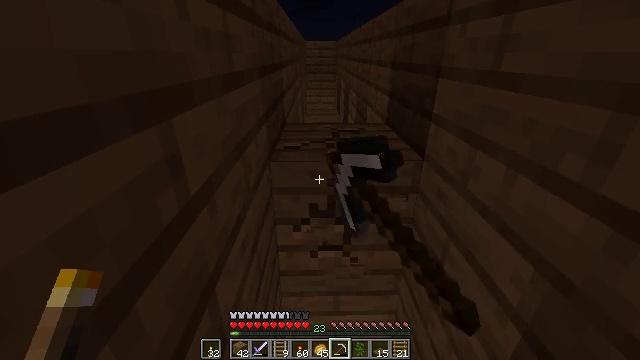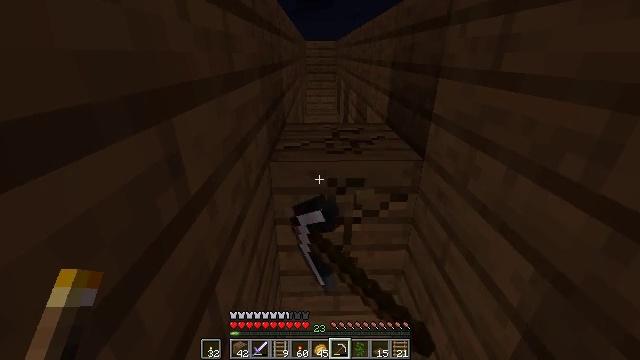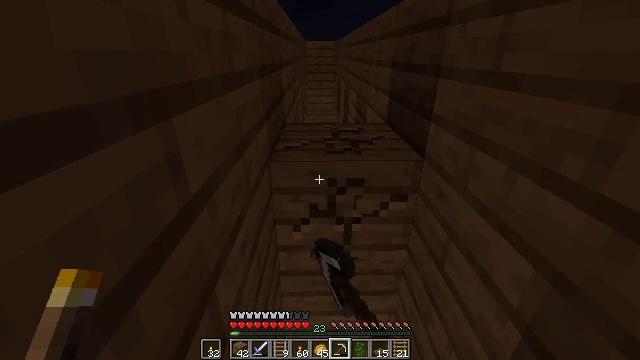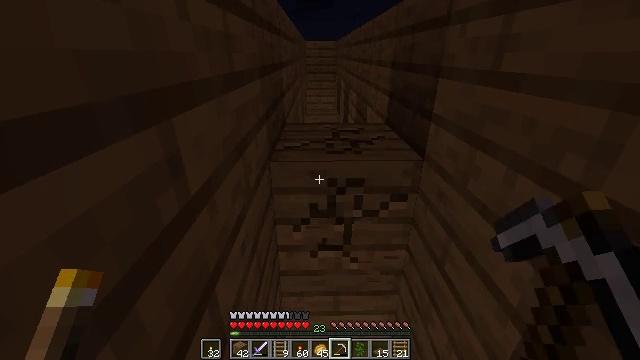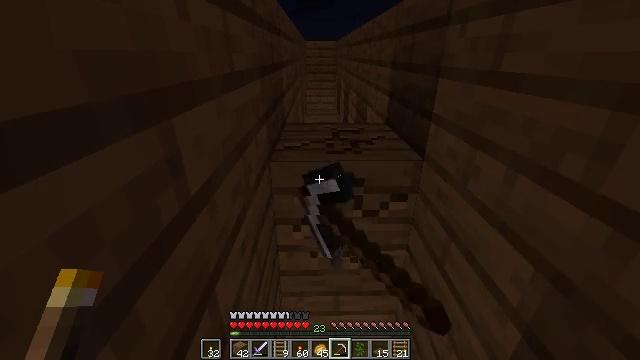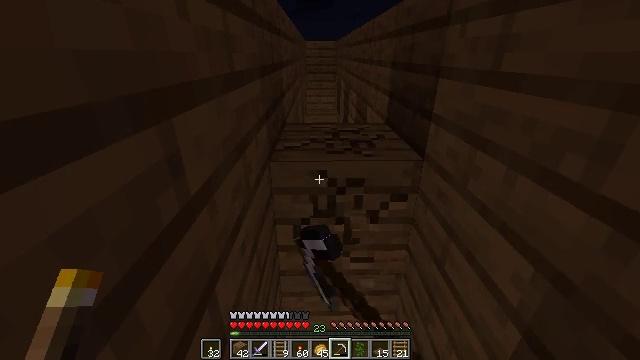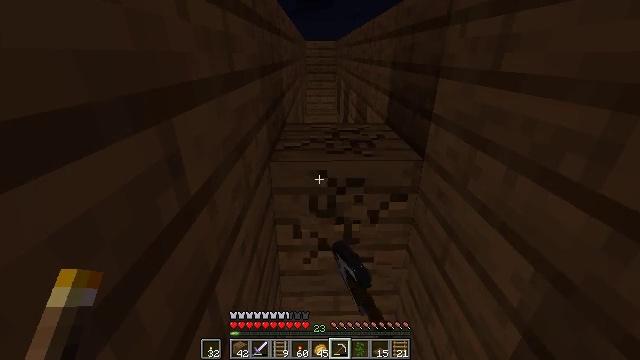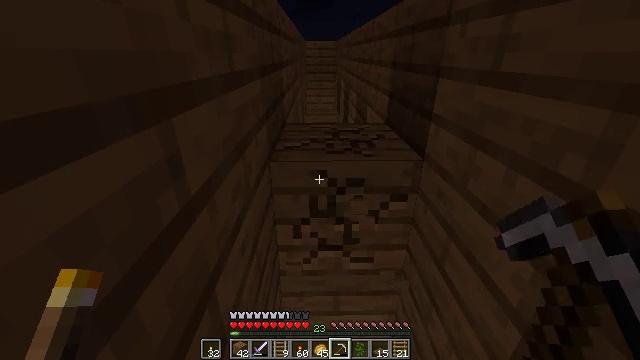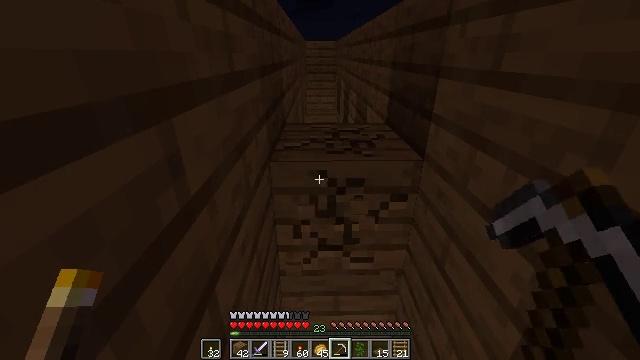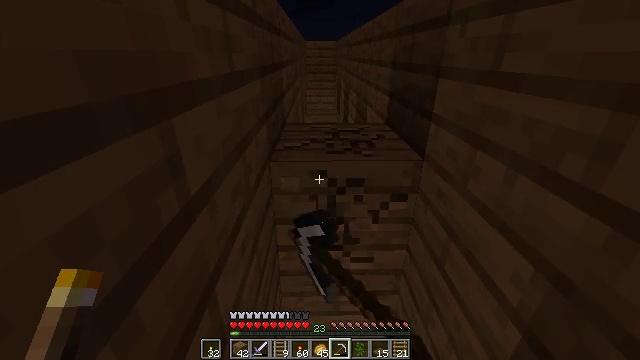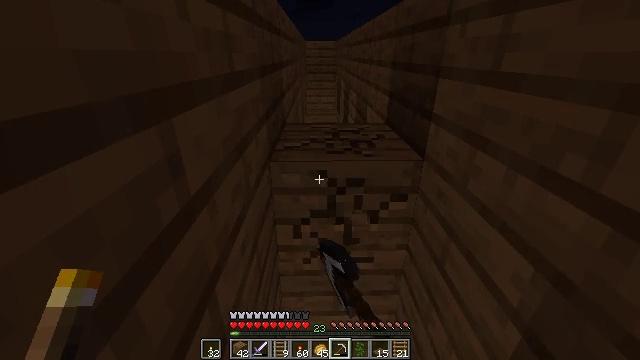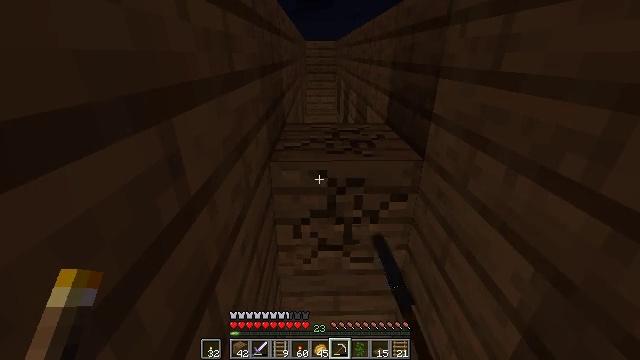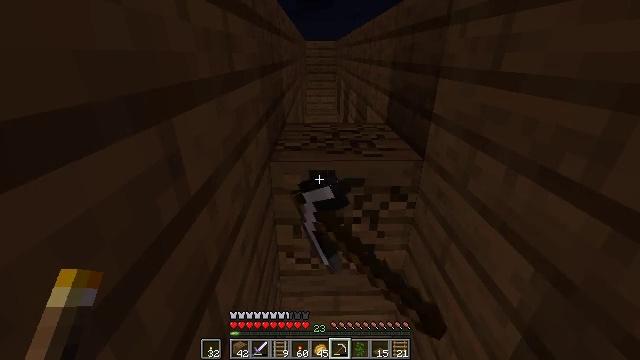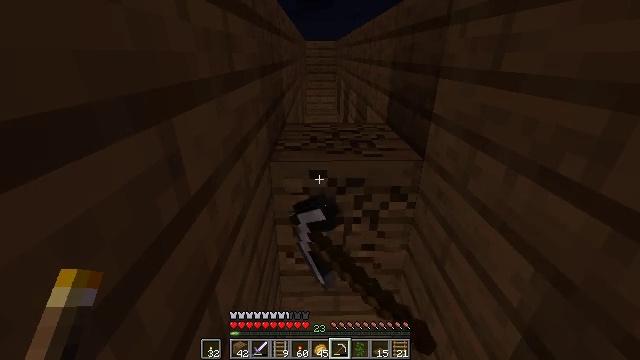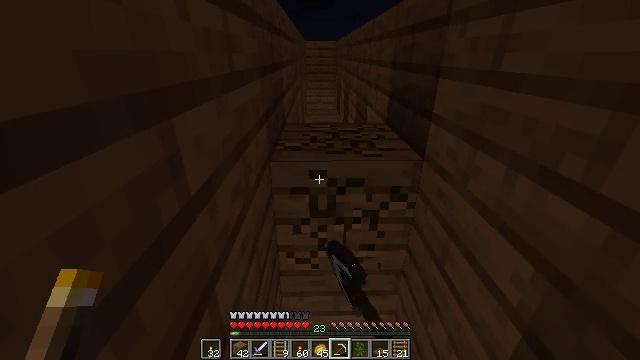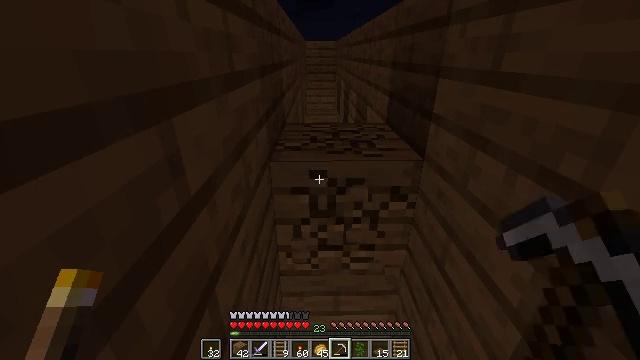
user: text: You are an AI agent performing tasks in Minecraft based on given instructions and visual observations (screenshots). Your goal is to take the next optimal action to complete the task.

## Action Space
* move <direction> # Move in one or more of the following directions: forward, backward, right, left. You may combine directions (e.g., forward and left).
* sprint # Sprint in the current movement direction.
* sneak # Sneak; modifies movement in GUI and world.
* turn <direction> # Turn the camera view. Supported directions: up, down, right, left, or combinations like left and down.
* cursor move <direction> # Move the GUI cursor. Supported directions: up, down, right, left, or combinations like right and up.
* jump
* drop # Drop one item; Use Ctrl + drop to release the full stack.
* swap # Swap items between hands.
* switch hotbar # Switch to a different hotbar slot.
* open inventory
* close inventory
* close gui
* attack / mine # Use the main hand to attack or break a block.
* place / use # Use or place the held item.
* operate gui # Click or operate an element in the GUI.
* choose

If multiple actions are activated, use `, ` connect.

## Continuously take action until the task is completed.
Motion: motion action
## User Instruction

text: Collect spruce planks from an old building.
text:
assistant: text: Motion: attack / mine
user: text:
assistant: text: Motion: attack / mine
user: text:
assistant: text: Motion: attack / mine
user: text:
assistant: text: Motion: attack / mine
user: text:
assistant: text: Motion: attack / mine
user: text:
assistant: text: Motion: attack / mine
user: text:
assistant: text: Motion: attack / mine
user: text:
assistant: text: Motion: attack / mine
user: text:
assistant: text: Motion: attack / mine
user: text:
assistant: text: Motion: attack / mine
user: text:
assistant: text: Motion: attack / mine
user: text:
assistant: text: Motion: attack / mine
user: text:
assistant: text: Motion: attack / mine
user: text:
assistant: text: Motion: attack / mine
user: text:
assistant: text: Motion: attack / mine
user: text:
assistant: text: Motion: attack / mine
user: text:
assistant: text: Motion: attack / mine
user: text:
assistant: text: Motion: attack / mine
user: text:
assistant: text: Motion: attack / mine
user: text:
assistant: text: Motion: attack / mine
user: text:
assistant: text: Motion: attack / mine
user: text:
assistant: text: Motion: attack / mine
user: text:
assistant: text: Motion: attack / mine
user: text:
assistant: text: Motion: attack / mine
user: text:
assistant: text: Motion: attack / mine
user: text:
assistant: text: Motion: attack / mine
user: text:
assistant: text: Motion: attack / mine
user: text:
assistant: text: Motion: attack / mine
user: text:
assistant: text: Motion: attack / mine